Question: I have an issue with deletion in Entity Framework. In short, EF explicitly tries to delete an entity from the database even though I've explcitly configured EF to use cascading deletes in the database.
I have three entity types, 'MainEntity', 'EntityTypeA' and 'EntityTypeB'. EF has been configured to use cascade deletion when deleting 'EntityTypeA' and 'EntityTypeB'. In other words, if I delete an instance of 'MainEntity', I want all related 'EntityTypeA' and 'EntityTypeB' instances to be deleted as well. I never delete 'EntityTypeA' or 'EntityTypeB' without also deleting their parent.
My problem is that EF explictly issues a 'DELETE' statement for 'EntityTypeA', which causes my application to crash.
This is what my model look like:

The relations have the following non-default config:
- 'MainEntity -> EntityTypeA OnDelete: Cascade'- 'MainEntity -> EntityTypeB OnDelete: Cascade'
The relation 'EntityTypeA -> EntityTypeB' has 'OnDelete: None'
'''
INSERT INTO MainEntities (Name) values ('Test')
insert into EntityTypeA (MainEntityID) VALUES (1)
insert into EntityTypeB (MainEntityID, EntityTypeAId) VALUES (1, 1)
insert into EntityTypeB (MainEntityID, EntityTypeAId) VALUES (1, 1)
'''
'''
class Program
{
static void Main(string[] args)
{
var context = new Model1Container();
var mainEntity = context.MainEntities.Include("EntityTypeA").SingleOrDefault();
context.DeleteObject(mainEntity);
context.SaveChanges();
}
}
'''
When I call SaveChanges, Entity Framework executes the following in the database:
'''
exec sp_executesql N'delete [dbo].[EntityTypeA]
where ([Id] = @0)',N'@0 int',@0=1
'''
This causes an foreign key violation, because there are items in EntityTypeB's table referencing EntityTypeA instances.
Why does Entity Framework issue an explicit delete for the instance of EntityTypeA even though I've configured Entity Framework to use cascading deletes? If I remove the Include("EntityTypeA") it starts working again.
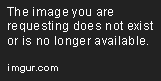
Answer: This is exactly how cascading deletes behaves in EF. Setting on a relation in EF designer instructs EF to execute 'DELETE' statement for each loaded realated entity. It doesn't say anything about 'ON CASCADE DELETE' in the database.
Setting Cascade deletion when using EF needs two steps:
- - 'ON CASCADE DELETE'
The implementation of cascade deletes in EF is strange and quite inefficient but this is how it behaves and if you want to use it, you must modify your application to behaves correctly in this scenario.